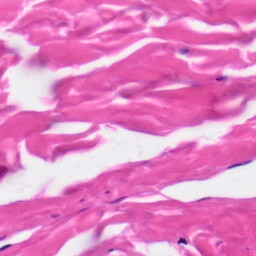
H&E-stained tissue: Skin